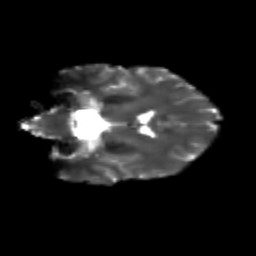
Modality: T2w
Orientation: coronal
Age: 28
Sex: female
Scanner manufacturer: siemens
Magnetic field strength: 3 T
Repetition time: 3.5 s
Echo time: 0.104 s